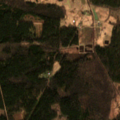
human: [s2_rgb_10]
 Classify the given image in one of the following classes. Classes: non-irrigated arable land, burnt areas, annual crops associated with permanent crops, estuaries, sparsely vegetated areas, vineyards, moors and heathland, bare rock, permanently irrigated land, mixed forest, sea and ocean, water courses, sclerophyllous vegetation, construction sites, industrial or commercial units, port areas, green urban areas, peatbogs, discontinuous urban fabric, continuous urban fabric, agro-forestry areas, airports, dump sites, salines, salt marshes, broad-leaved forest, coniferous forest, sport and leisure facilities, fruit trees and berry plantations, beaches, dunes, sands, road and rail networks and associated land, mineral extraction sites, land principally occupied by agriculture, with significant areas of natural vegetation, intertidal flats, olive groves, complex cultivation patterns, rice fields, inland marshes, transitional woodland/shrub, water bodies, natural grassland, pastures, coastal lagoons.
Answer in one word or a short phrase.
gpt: complex cultivation patterns, land principally occupied by agriculture, with significant areas of natural vegetation, broad-leaved forest, coniferous forest, mixed forest